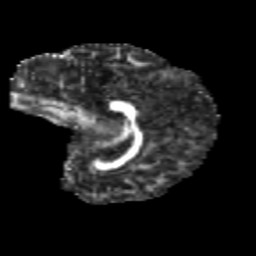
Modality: FA
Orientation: sagittal
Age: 11
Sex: female
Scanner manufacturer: siemens
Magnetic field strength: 3 T
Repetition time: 3.8 s
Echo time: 0.07 s